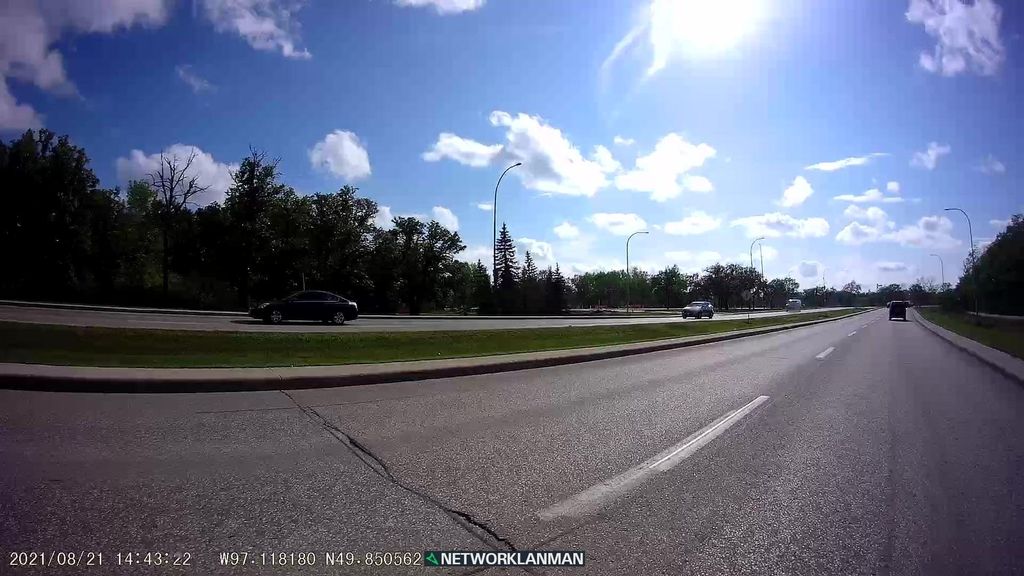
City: winnipeg